Question: I am working on a simple to-do list app, and on the main view I have a list of tasks with a checkmark aside to each, as the image below:

Upon clicking on the checkmark I want the respective task to be removed from the list. I tried to implement this as TextViews (for the tasks) and Buttons (for the checkmark), but I would need to know the number/position of the clicked checkmark (0,1,2 or 3) to remove the correct task from my array. Can I get this some how?
I also thought about implementing the tasks/checkmarks as a ListView, but then I would need to set a onItemClickListener only on the checkmark, and not on the task text. Is this possible?
Any other ideas? Thanks.
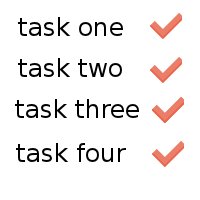
Answer: Checkbox has a tag property which you can use to set custom data like row number. Something like this should work,
'''
checkbox.setTag(row_number);
'''
So when you click on it, do something like
'''
int rowNum = Integer.parseInt(checkbox.getTag());
removeTaskAt(rowNum);
'''